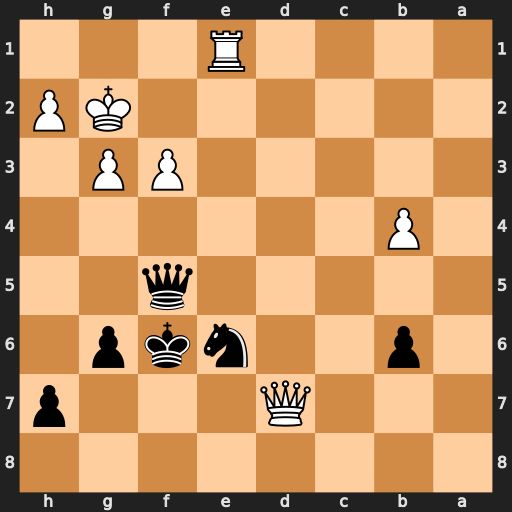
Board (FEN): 8/3Q3p/1p2nkp1/5q2/1P6/5PP1/6KP/4R3
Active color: b
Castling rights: -
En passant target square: -
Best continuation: Nf4+ gxf4 Qxd7